Question: I want to change the color of the edge which connected a node(nodeA->nodeB and nodeB->nodeC) to red color, when clicking nodeC as in sample.png, by cytoscape.js. Please help me.
'cy.on("tap", "node", (evt) => {evt.cyTarget.connectedEdges().animate({ style: {lineColor: "red"}'
})
})'
When I use this code, it changed the colors of all edges that connected to the clicked node.

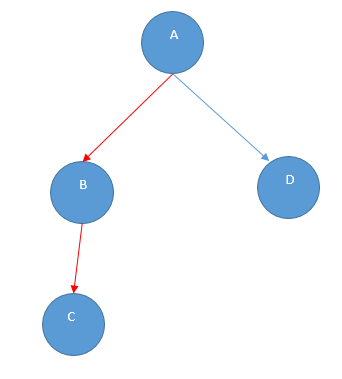
Answer: Cytoscape.js provides some neat functions to filter nodes:
- <URL>
'''
var cy = (window.cy = cytoscape({
container: document.getElementById("cy"),
boxSelectionEnabled: false,
autounselectify: true,
style: [{
selector: "node",
css: {
content: "data(id)",
"text-valign": "center",
"text-halign": "center",
height: "60px",
width: "100px",
shape: "rectangle",
"background-color": "data(faveColor)"
}
},
{
selector: "edge",
css: {
"curve-style": "bezier",
"control-point-step-size": 40,
"target-arrow-shape": "triangle"
}
}
],
elements: {
nodes: [{
data: {
id: "Top",
faveColor: "#2763c4"
}
},
{
data: {
id: "yes",
faveColor: "#37a32d"
}
},
{
data: {
id: "no",
faveColor: "#2763c4"
}
},
{
data: {
id: "Third",
faveColor: "#2763c4"
}
},
{
data: {
id: "Fourth",
faveColor: "#56a9f7"
}
}
],
edges: [{
data: {
source: "Top",
target: "yes"
}
},
{
data: {
source: "Top",
target: "no"
}
},
{
data: {
source: "no",
target: "Third"
}
},
{
data: {
source: "Third",
target: "Fourth"
}
}
]
},
layout: {
name: "dagre"
}
}));
cy.unbind('click');
cy.bind('click', 'node', function(node) {
console.log(node.target.predecessors().edges());
node.target.predecessors().edges().animate({
style: {
lineColor: "red"
}
});
});
'''
'''
body {
font: 14px helvetica neue, helvetica, arial, sans-serif;
}
#cy {
height: 100%;
width: 100%;
left: 0;
top: 0;
float: left;
position: absolute;
}
'''
'''
<html>
<head>
<meta charset=utf-8 />
<meta name="viewport" content="user-scalable=no, initial-scale=1.0, minimum-scale=1.0, maximum-scale=1.0, minimal-ui">
<script src="https://unpkg.com/cytoscape@3.3.0/dist/cytoscape.min.js">
</script>
<!-- cyposcape dagre -->
<script src="https://unpkg.com/dagre@0.7.4/dist/dagre.js"></script>
<script src="https://cdn.rawgit.com/cytoscape/cytoscape.js-dagre/1.5.0/cytoscape-dagre.js"></script>
</head>
<body>
<div id="cy"></div>
</body>
</html>
'''